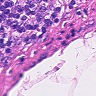
Metastatic tissue present: no